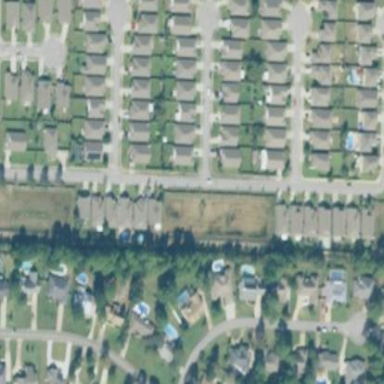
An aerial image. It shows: Residential area consisting of single-family homes.